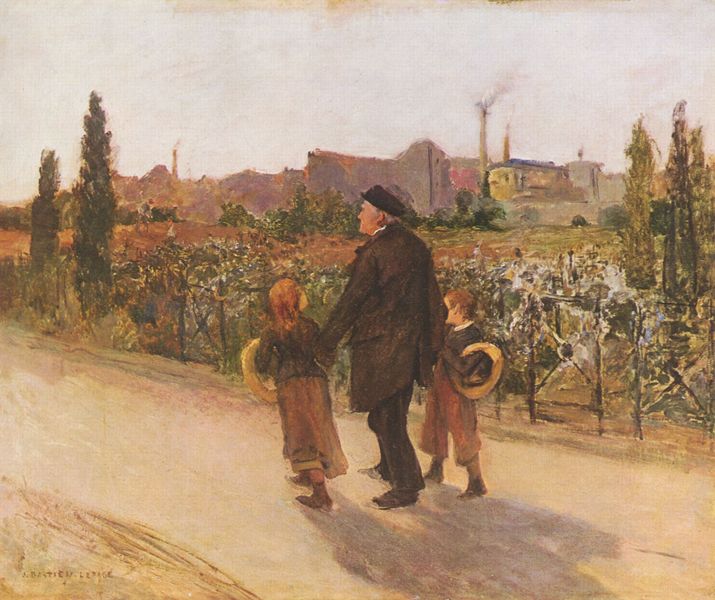
Titel: Allerseelentag
Künstler: Jules Bastien Lepage
Standort: Budapest
Institution: Szépmüvészeti Múzeum
Schlagwörter: blau, gemälde, himmel, mann, schatten, bäume, gelb, grün, landschaft, ocker, stadt, blumen, braun, grau, hell, hintergrund, hut, hüte, licht, schwarz, weiss, gebäude, weg, zaun, beige, rock, anzug, hose, jacke, mütze, architektur, signatur, feld, ferne, horizont, häuser, natur, gehen, qualm, rauch, sonne, mantel, drei, vater, pflanzen, kinder, schornstein, garten, rückenansicht, sommer, schuhe, dorf, schornsteine, tag, gartenzaun, fabrik, industrie, strohhüte, junge, hutkrempe, schlote, rothaarig, spaziergang, tasche, baskenmütze, manteltasche, beet, siedlung, gärten, pinien, pinie, spaziergänger, pflanzne, opa, führen, enkel, grossvater, gartenanlage, maschendraht, enkelkinder, industriebauten, sihnatur, zauin, zauntür